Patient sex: M
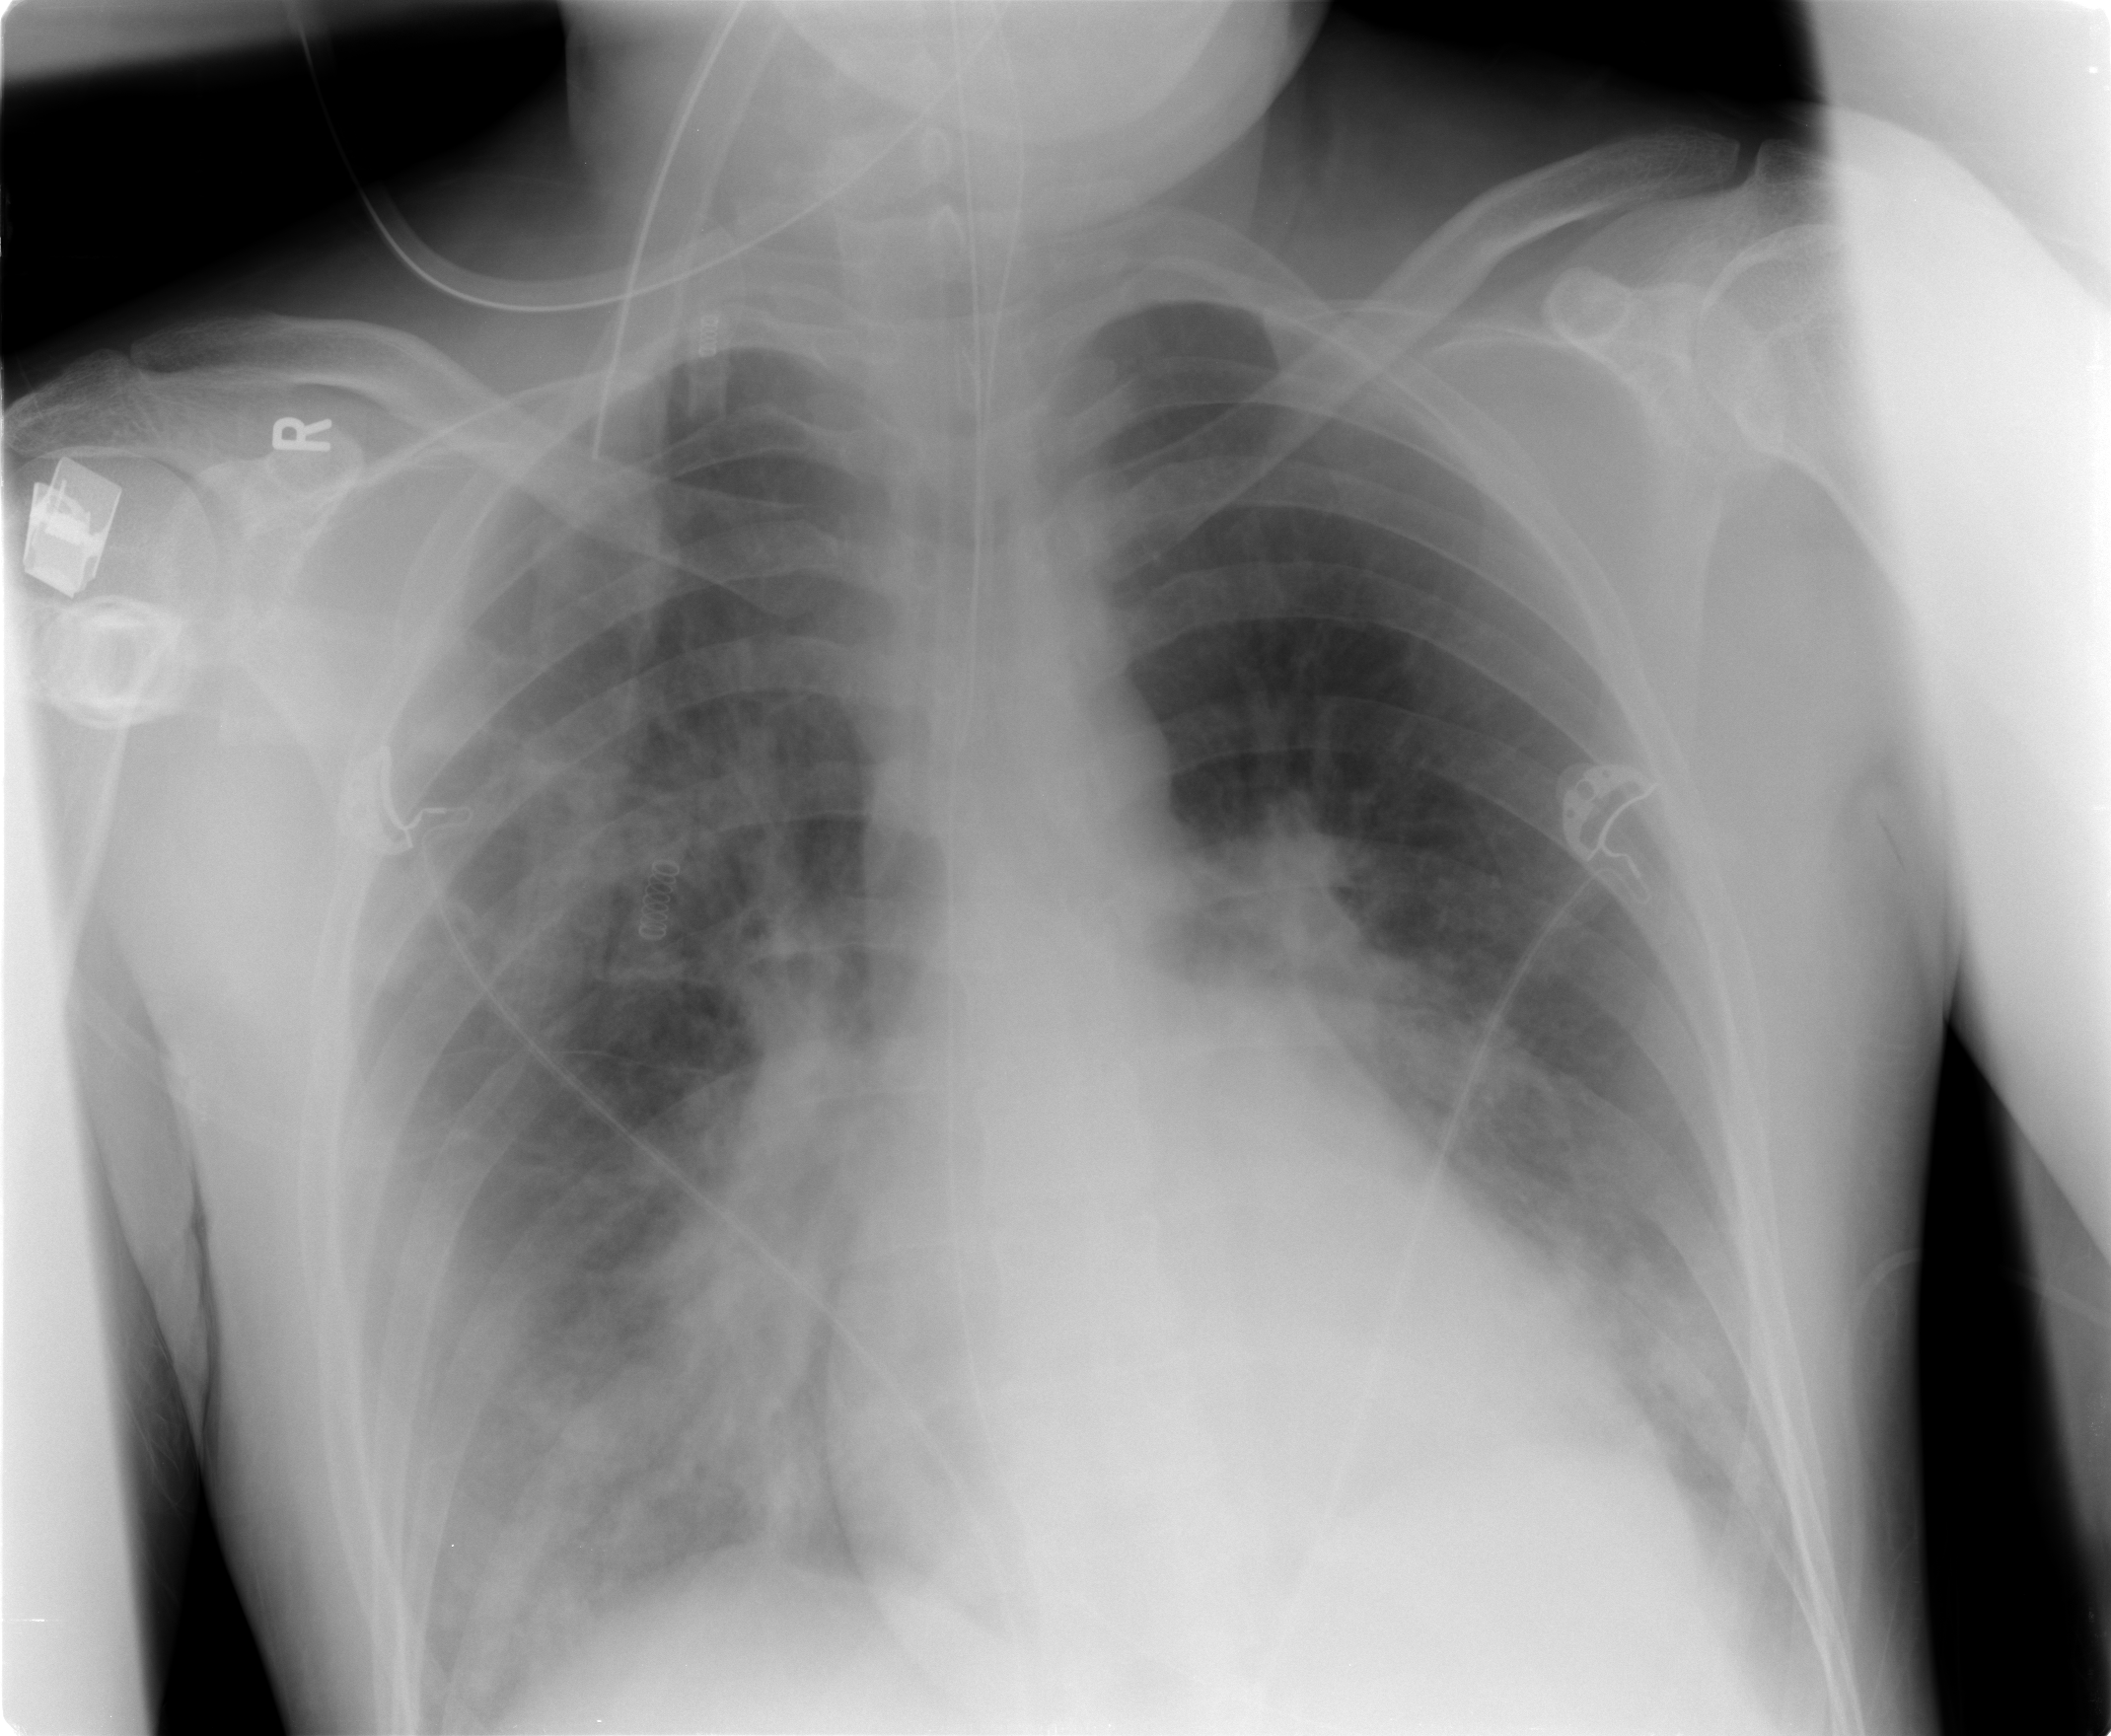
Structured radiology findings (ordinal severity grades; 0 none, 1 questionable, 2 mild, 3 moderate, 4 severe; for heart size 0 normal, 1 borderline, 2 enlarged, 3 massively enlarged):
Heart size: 0
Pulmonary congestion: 2
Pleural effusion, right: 2
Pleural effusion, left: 2
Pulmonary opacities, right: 2
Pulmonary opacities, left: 2
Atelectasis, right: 2
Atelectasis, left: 2